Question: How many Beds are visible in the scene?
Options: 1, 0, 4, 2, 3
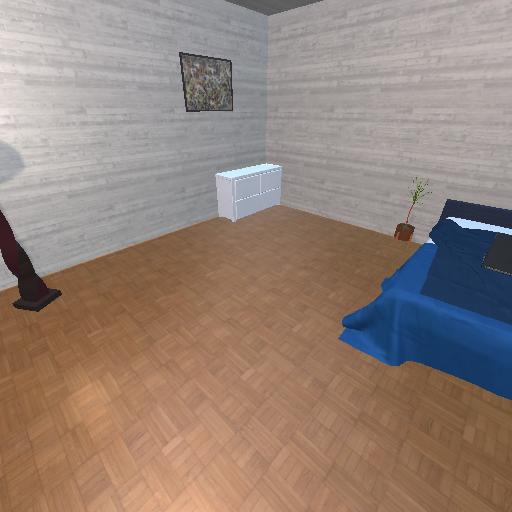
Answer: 1